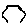
Label: hexagon